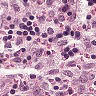
Metastatic tissue present: no